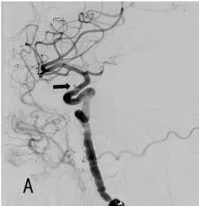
(A) Angiography showed a blood blister-like aneurysm.
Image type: radiology (ct)